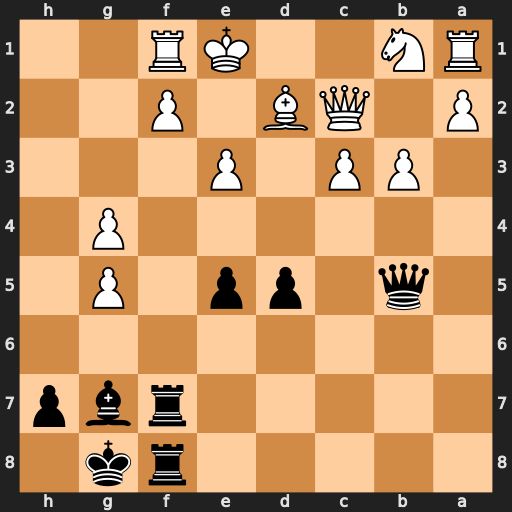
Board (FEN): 5rk1/5rbp/8/1q1pp1P1/6P1/1PP1P3/P1QB1P2/RN2KR2
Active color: b
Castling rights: Q
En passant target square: -
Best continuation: Qxf1+ Kxf1 Rxf2+ Kg1 Rf1+